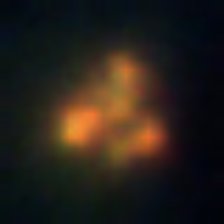
Taxon: Unknown_detritus
Group: Unknown